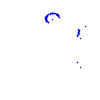
Particle: proton